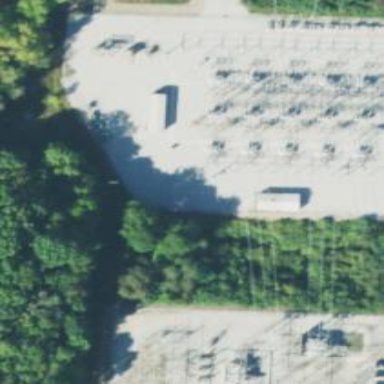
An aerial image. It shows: Switch for power supply.